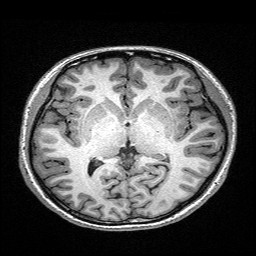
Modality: T1w
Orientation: coronal
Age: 21
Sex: female
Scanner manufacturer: siemens
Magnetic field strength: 3 T
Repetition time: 2.4 s
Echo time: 0.03 s